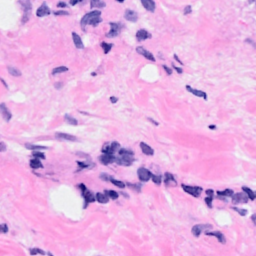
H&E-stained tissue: Breast